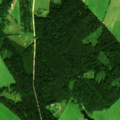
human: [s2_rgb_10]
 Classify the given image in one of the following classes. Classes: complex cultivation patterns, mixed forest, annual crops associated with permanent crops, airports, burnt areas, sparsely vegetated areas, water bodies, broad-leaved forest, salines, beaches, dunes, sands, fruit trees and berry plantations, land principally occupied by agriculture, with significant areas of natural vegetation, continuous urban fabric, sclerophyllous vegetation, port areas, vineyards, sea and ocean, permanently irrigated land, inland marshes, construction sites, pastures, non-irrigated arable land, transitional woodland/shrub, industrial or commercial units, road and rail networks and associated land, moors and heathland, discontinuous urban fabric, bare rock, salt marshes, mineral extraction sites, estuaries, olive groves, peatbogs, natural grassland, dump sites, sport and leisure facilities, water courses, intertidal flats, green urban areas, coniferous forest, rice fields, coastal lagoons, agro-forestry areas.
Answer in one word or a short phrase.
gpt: non-irrigated arable land, pastures, land principally occupied by agriculture, with significant areas of natural vegetation, broad-leaved forest, coniferous forest, mixed forest